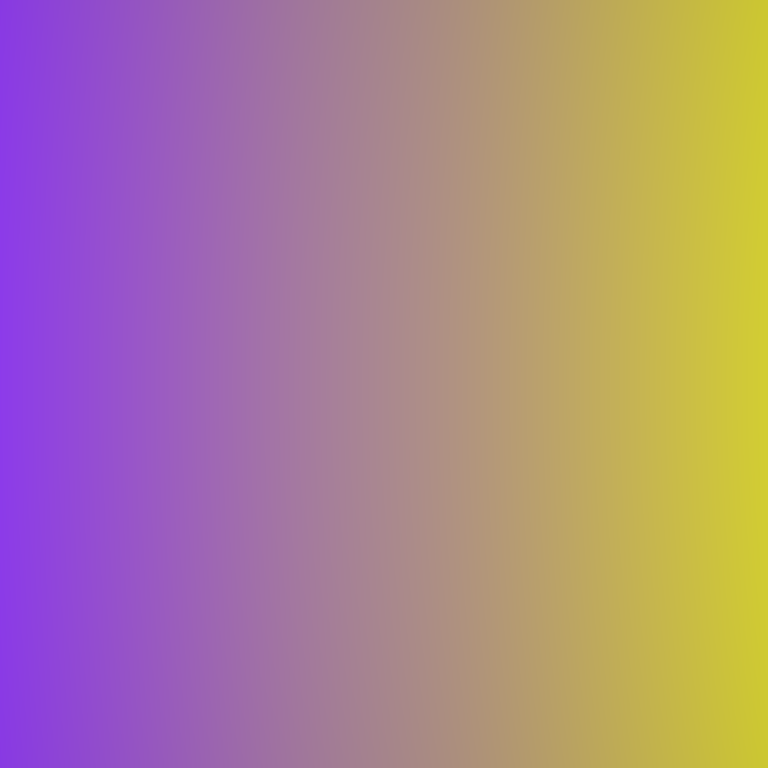
Abstract light effect, smooth gradient from violet to yellow, calm atmosphere, soft blend, no room, no furniture, no objects.